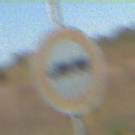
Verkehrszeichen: VerbotLastkraftwagenMitAnhaenger
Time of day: MorningAfternoon
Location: Outdoor (Nature)
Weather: Clear
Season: Autumn
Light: Natural